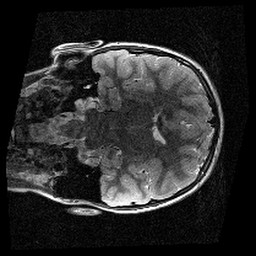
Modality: T2w
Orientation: coronal
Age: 10
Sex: female
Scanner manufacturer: siemens
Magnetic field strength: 3 T
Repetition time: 9.23 s
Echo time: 0.067 s